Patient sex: M
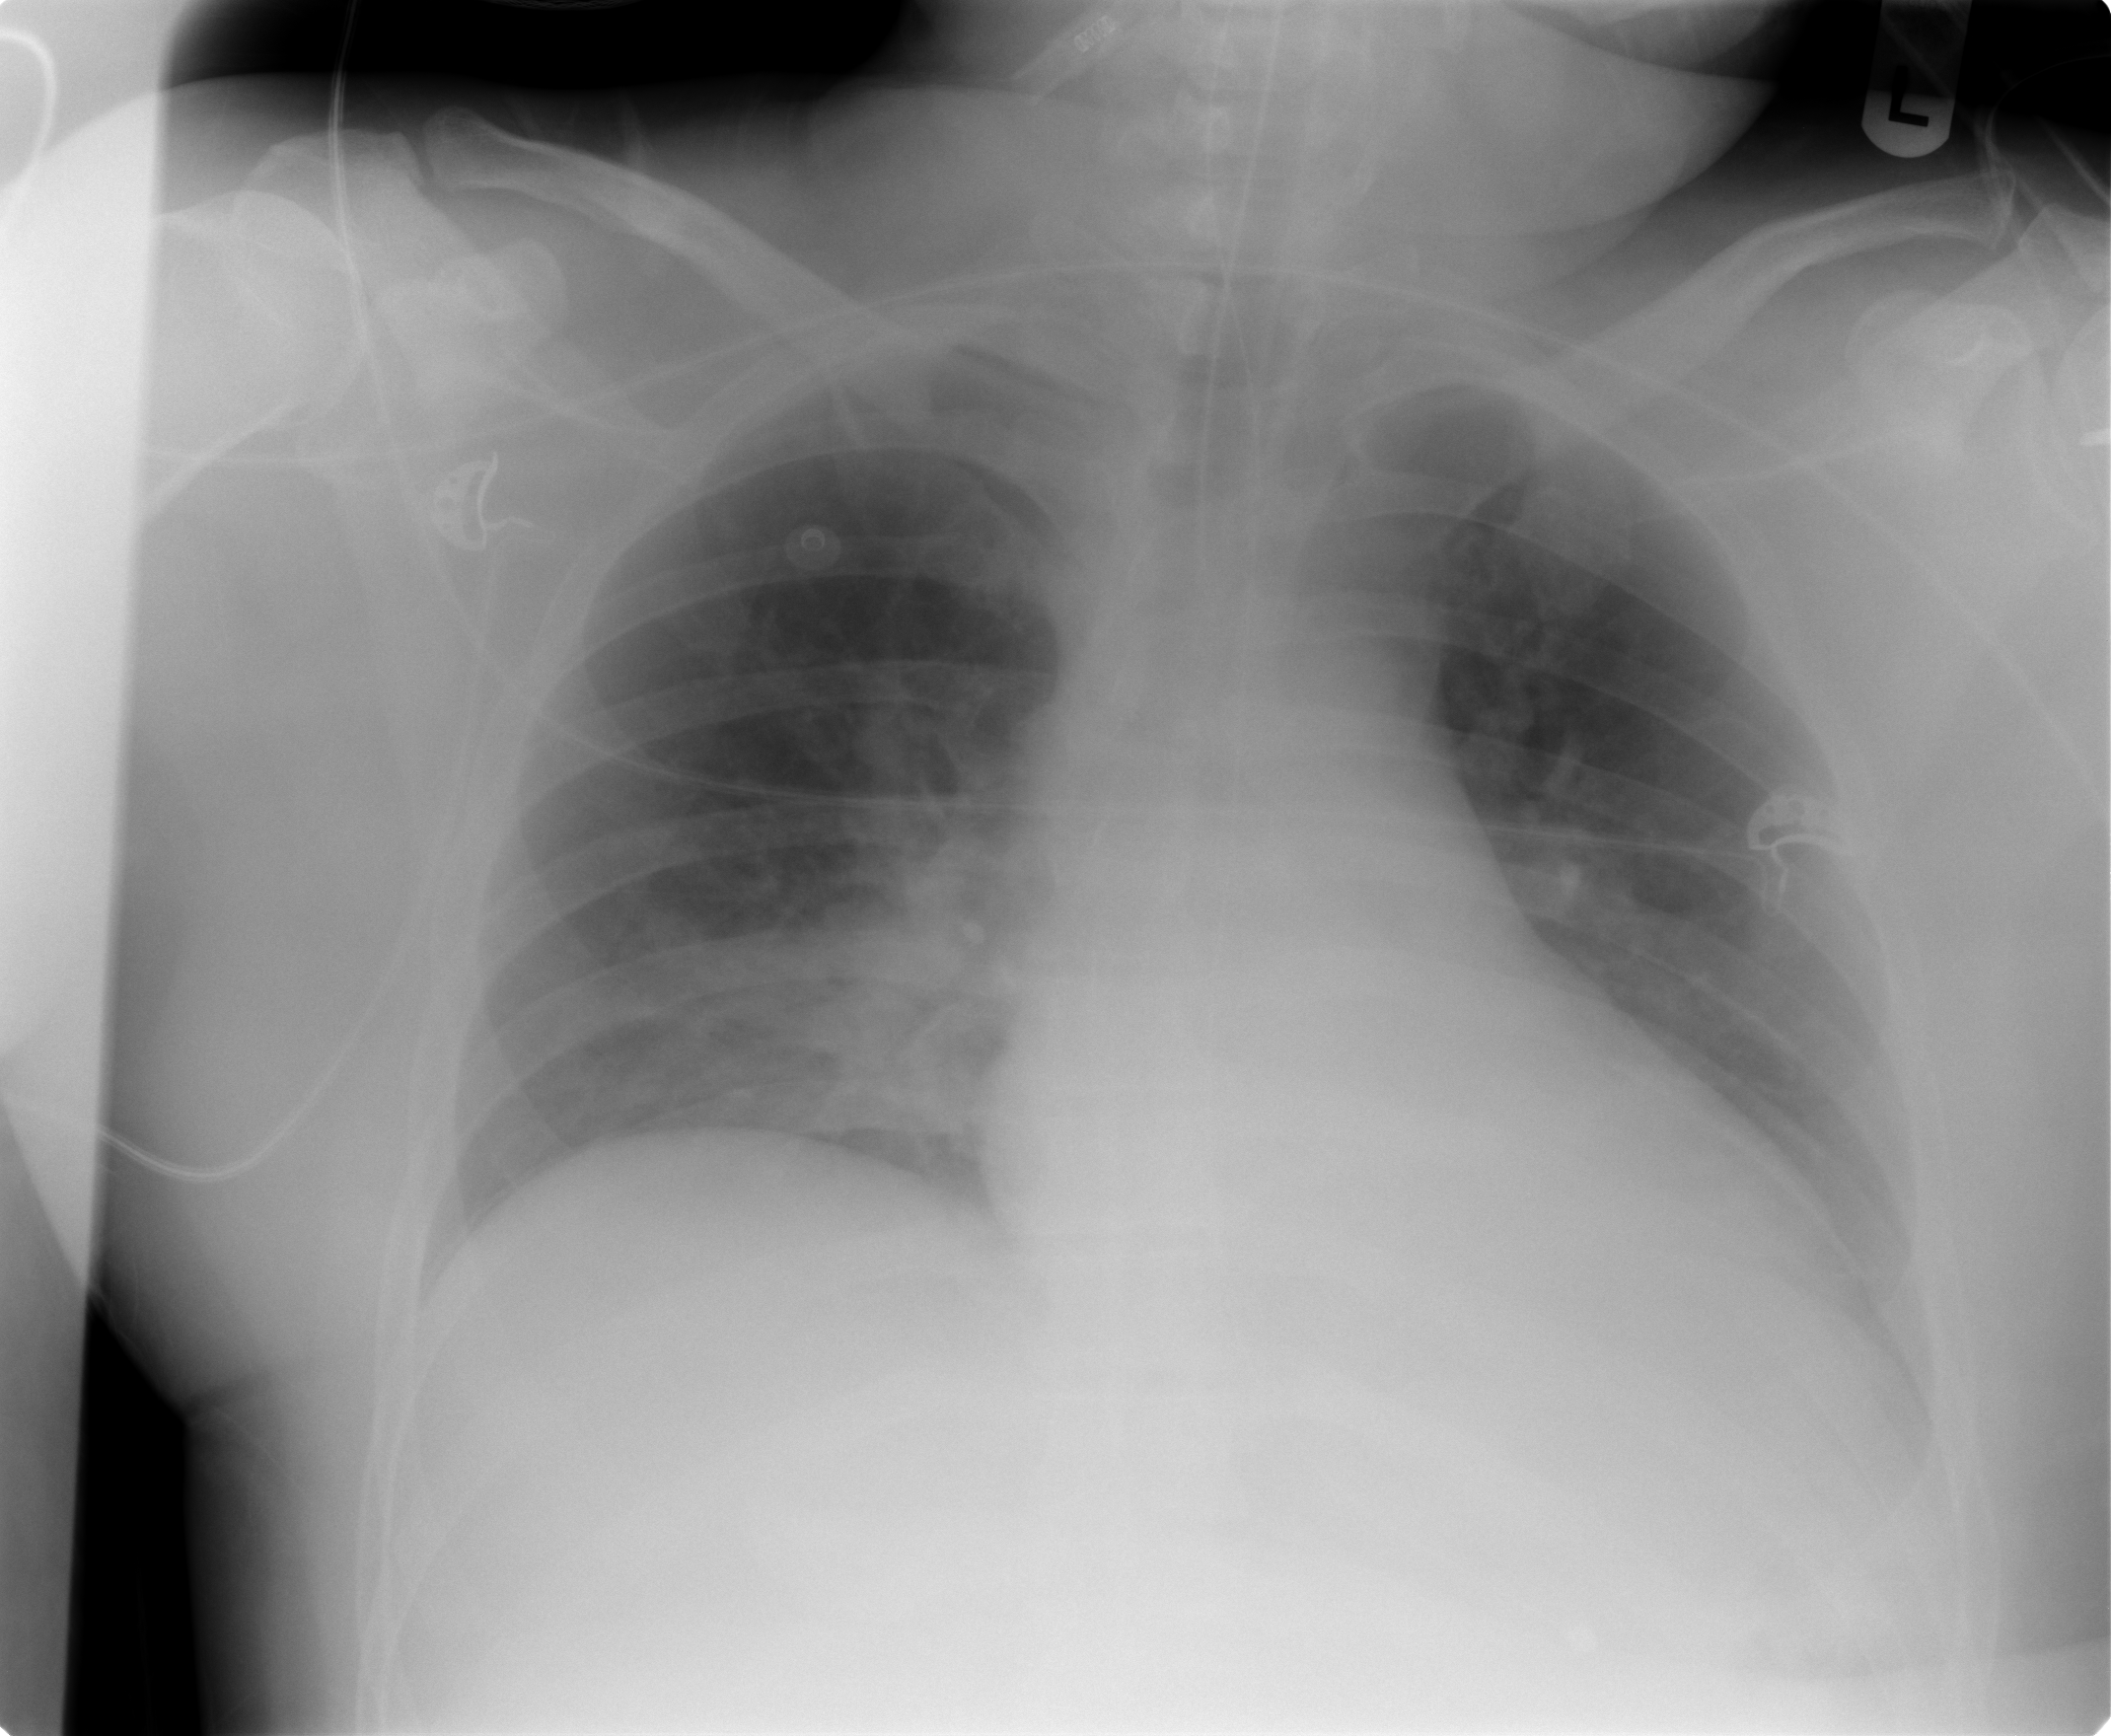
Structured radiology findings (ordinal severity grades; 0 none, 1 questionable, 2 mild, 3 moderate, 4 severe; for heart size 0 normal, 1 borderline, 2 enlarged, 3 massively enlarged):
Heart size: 2
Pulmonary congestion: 1
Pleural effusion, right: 0
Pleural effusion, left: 0
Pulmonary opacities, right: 2
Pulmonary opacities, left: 0
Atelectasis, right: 2
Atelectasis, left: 2